Question: I am new to Objective-C and IOS development.
I am try to developing the App with BLE.
I follow the 'DarkBlue' and add the following code at 'viewDidLoad' in the 'ViewController.m'
'''
- (void)viewDidLoad
{
[super viewDidLoad];
// Do any additional setup after loading the view, typically from a nib.
self.defaultBTServer = [BTServer defaultBTServer];
self.defaultBTServer.delegate = (id)self;
[self.defaultBTServer startScan];
}
'''
And the BTServer is like the following code:
'''
//
// BTServer.m
// DarkBlue
//
// Created by chenee on 14-3-26.
// Copyright (c) 2014Nian chenee. All rights reserved.
//
#import "BTServer.h"
@interface BTServer()
@end
@implementation BTServer{
BOOL inited;
CBCentralManager *myCenter;
//state
NSInteger scanState;
NSInteger connectState;
NSInteger serviceState;
NSInteger characteristicState;
NSInteger readState;
eventBlock connectBlock;
// CBPeripheral *m_Peripheral;
}
static BTServer* _defaultBTServer = nil;
-(NSInteger)getScanState
{
return scanState;
}
-(NSInteger)getConnectState
{
return connectState;
}
-(NSInteger)getServiceState
{
return serviceState;
}
-(NSInteger)getCharacteristicState
{
return characteristicState;
}
-(NSInteger)getReadState
{
return readState;
}
+(BTServer*)defaultBTServer
{
if (nil == _defaultBTServer) {
_defaultBTServer = [[BTServer alloc]init];
[_defaultBTServer initBLE];
}
return _defaultBTServer;
}
-(void)initBLE
{
if (inited) {
return;
}
inited = TRUE;
self.delegate = nil;
self.discoveredPeripherals = [NSMutableArray array];
// self.services = [NSMutableArray array];
self.selectPeripheral = nil;
connectState = KNOT;
connectBlock = nil;
NSDictionary *options = [NSDictionary dictionaryWithObjectsAndKeys:[NSNumber numberWithBool:YES], CBCentralManagerOptionShowPowerAlertKey, @"zStrapRestoreIdentifier",CBCentralManagerOptionRestoreIdentifierKey,nil];
myCenter = [[CBCentralManager alloc]
initWithDelegate:self
queue:dispatch_queue_create("com.myBLEQueue", NULL)
options:options]; // TODO: options
NSLog(@"init bt server ........");
}
-(void)finishBLE
{
//??
}
#pragma mark -- APIs
-(void)startScan
{
[self startScan:10];
}
-(void)startScan:(NSInteger)forLastTime
{
[self.discoveredPeripherals removeAllObjects];
scanState = KING;
//0:retrive
#if 1
//method 1:
NSArray *atmp = [NSArray arrayWithObjects:[CBUUID UUIDWithString:UUIDPrimaryService],[CBUUID UUIDWithString:UUIDPrimaryService2], nil];
NSArray *retrivedArray = [myCenter retrieveConnectedPeripheralsWithServices:atmp];
NSLog(@"retrivedArray:
%@",retrivedArray);
for (CBPeripheral* peripheral in retrivedArray) {
[self addPeripheral:peripheral advertisementData:nil RSSI:nil];
}
//method 2:
// [myCenter retrieveConnectedPeripherals];//XXX: deprecated\u02c8deprI,ket\ but still work
#endif
//1: scan
// NSDictionary *options = [NSDictionary dictionaryWithObjectsAndKeys:[NSNumber numberWithBool:YES], CBCentralManagerScanOptionAllowDuplicatesKey, nil];
// [myCenter scanForPeripheralsWithServices:[NSArray arrayWithObject:[CBUUID UUIDWithString:@"0xFFA0"]] options:options];
[myCenter scanForPeripheralsWithServices:nil options:nil];
if (forLastTime > 0) {
// dispatch_after(dispatch_time(DISPATCH_TIME_NOW, (int64_t)(forLastTime * NSEC_PER_SEC)), dispatch_get_main_queue(), ^{
// [self stopScan];
// });
// [NSTimer scheduledTimerWithTimeInterval:forLastTime target:self selector:@selector(stopScan) userInfo:nil repeats:NO];
[NSObject cancelPreviousPerformRequestsWithTarget:self
selector:@selector(stopScan)
object:nil];
[self performSelector:@selector(stopScan)
withObject:nil
afterDelay:forLastTime];
}
}
-(void)stopScan:(BOOL)withOutEvent
{
if (scanState != KING) {
return;
}
NSLog(@"stop scan ...");
scanState = KSUCCESS;
[myCenter stopScan];
if(withOutEvent)
return;
if (self.delegate) {
if([(id)self.delegate respondsToSelector:@selector(didStopScan)]){
[self.delegate didStopScan];
}
}
}
-(void)stopScan
{
[self stopScan:FALSE];
}
-(void)cancelConnect
{
if (myCenter && self.selectPeripheral) {
if(self.selectPeripheral.state == CBPeripheralStateConnecting){
NSLog(@"timeout cancel connect to peripheral:%@",self.selectPeripheral.name);
[myCenter cancelPeripheralConnection:self.selectPeripheral];
connectState = KNOT;
}
}
}
-(void)connect:(PeriperalInfo *)peripheralInfo
{
NSLog(@"connecting to peripheral:%@",peripheralInfo.peripheral.name);
[myCenter connectPeripheral:peripheralInfo.peripheral options:@{CBConnectPeripheralOptionNotifyOnConnectionKey: @YES, CBConnectPeripheralOptionNotifyOnDisconnectionKey: @YES, CBConnectPeripheralOptionNotifyOnNotificationKey: @YES}];
self.selectPeripheral = peripheralInfo.peripheral;
connectState = KING;
// dispatch_after(dispatch_time(DISPATCH_TIME_NOW, (int64_t)(AUTO_CANCEL_CONNECT_TIMEOUT * NSEC_PER_SEC)), dispatch_get_main_queue(), ^{
// [self cancelConnect];
//
// });
// [NSTimer scheduledTimerWithTimeInterval:AUTO_CANCEL_CONNECT_TIMEOUT target:self selector:@selector(cancelConnect) userInfo:nil repeats:NO];
[NSObject cancelPreviousPerformRequestsWithTarget:self
selector:@selector(cancelConnect)
object:nil];
[self performSelector:@selector(stopScan)
withObject:nil
afterDelay:AUTO_CANCEL_CONNECT_TIMEOUT];
}
-(void)connect:(PeriperalInfo *)peripheralInfo withFinishCB:(eventBlock)callback
{
[self connect:peripheralInfo];
connectBlock = callback;
}
-(void)disConnect
{
if(myCenter && self.selectPeripheral){
[myCenter cancelPeripheralConnection:self.selectPeripheral];
}
}
-(void)discoverService:(CBService*)service
{
if(self.selectPeripheral){
characteristicState = KING;
self.discoveredSevice = service;
[self.selectPeripheral discoverCharacteristics:nil forService:service];
}
}
-(void)readValue:(CBCharacteristic*)characteristic
{
if (readState == KING) {
NSLog(@"BTServer: should wait read over");
return;
}
if (characteristic != nil) {
self.selectCharacteristic = characteristic;
}
readState = KING;
[self.selectPeripheral readValueForCharacteristic:self.selectCharacteristic];
}
#pragma mark CBCentralManagerDelegate
-(void)addPeripheralInfo:(PeriperalInfo *)peripheralInfo
{
for(int i=0;i<self.discoveredPeripherals.count;i++){
PeriperalInfo *pi = self.discoveredPeripherals[i];
if([peripheralInfo.uuid isEqualToString:pi.uuid]){
[self.discoveredPeripherals replaceObjectAtIndex:i withObject:peripheralInfo];
return;
}
}
[self.discoveredPeripherals addObject:peripheralInfo];
if (self.delegate) {
if([(id)self.delegate respondsToSelector:@selector(didFoundPeripheral)]){
[self.delegate didFoundPeripheral];
}
}
}
-(void)addPeripheral:(CBPeripheral*)peripheral advertisementData:(NSDictionary*)advertisementData RSSI:(NSNumber*)RSSI
{
PeriperalInfo *pi = [[PeriperalInfo alloc]init];
pi.peripheral = peripheral;
pi.uuid = [peripheral.identifier UUIDString];
pi.name = peripheral.name;
switch (peripheral.state) {
case CBPeripheralStateDisconnected:
pi.state = @"disConnected";
break;
case CBPeripheralStateConnecting:
pi.state = @"connecting";
break;
case CBPeripheralStateConnected:
pi.state = @"connected";
break;
default:
break;
}
// pi.channel = advertisementData objectForKey:
if (advertisementData) {
pi.localName = [advertisementData objectForKey:CBAdvertisementDataLocalNameKey];
NSArray *array = [advertisementData objectForKey:CBAdvertisementDataServiceUUIDsKey];
pi.serviceUUIDS = [array componentsJoinedByString:@"; "];
}
if (RSSI) {
pi.RSSI = RSSI;
}
[self addPeripheralInfo:pi];
}
- (void)centralManager:(CBCentralManager *)central didDiscoverPeripheral:(CBPeripheral *)peripheral advertisementData:(NSDictionary *)advertisementData RSSI:(NSNumber *)RSSI
{
// NSLog(@"discover peripheral: %@; advertisementData: %@; RSSI: %@", peripheral, advertisementData, RSSI);
NSLog(@"discover peripheral: %@; RSSI: %@", peripheral.name, RSSI);
[self addPeripheral:peripheral advertisementData:advertisementData RSSI:RSSI];
}
- (void)centralManager:(CBCentralManager *)central didConnectPeripheral:(CBPeripheral *)peripheral
{
NSLog(@"didconnect to peripheral: %@",peripheral.name);
connectState = KSUCCESS;
if (connectBlock) {
connectBlock(peripheral,true,nil);
connectBlock = nil;
}
self.selectPeripheral = peripheral;
self.selectPeripheral.delegate = self;
serviceState = KING;
[self.selectPeripheral discoverServices:nil];
}
- (void)centralManager:(CBCentralManager *)central didDisconnectPeripheral:(CBPeripheral *)peripheral error:(NSError *)error
{
NSLog(@"didDisConnected peripheral: %@",peripheral.name);
connectState = KFAILED;
if (connectBlock) {
connectBlock(peripheral,false,nil);
connectBlock = nil;
}
if (self.delegate) {
if([(id)self.delegate respondsToSelector:@selector(didDisconnect)]){
[self.delegate didDisconnect];
}
}
}
- (void)centralManager:(CBCentralManager *)central didFailToConnectPeripheral:(CBPeripheral *)peripheral error:(NSError *)error
{
NSLog(@"DidFailToConnectPeripheral .....");
}
- (void)centralManager:(CBCentralManager *)central didRetrieveConnectedPeripherals:(NSArray *)peripherals
{
NSLog(@"retrive connected peripheral %@",peripherals);
}
- (void)centralManager:(CBCentralManager *)central didRetrievePeripherals:(NSArray *)peripherals
{
NSLog(@"retrive %@",peripherals);
}
- (void)centralManagerDidUpdateState:(CBCentralManager *)central
{
// Determine the state of the peripheral
if ([central state] == CBCentralManagerStatePoweredOff) {
NSLog(@"CoreBluetooth BLE hardware is powered off");
}
else if ([central state] == CBCentralManagerStatePoweredOn) {
NSLog(@"CoreBluetooth BLE hardware is powered on and ready");
}
else if ([central state] == CBCentralManagerStateUnauthorized) {
NSLog(@"CoreBluetooth BLE state is unauthorized");
}
else if ([central state] == CBCentralManagerStateUnknown) {
NSLog(@"CoreBluetooth BLE state is unknown");
}
else if ([central state] == CBCentralManagerStateUnsupported) {
NSLog(@"CoreBluetooth BLE hardware is unsupported on this platform");
}
}
- (void)centralManager:(CBCentralManager *)central willRestoreState:(NSDictionary *)dict
{
NSLog(@"will restore ....");
}
#pragma mark CBPeripheralDelegate
- (void)peripheral:(CBPeripheral *)peripheral didDiscoverServices:(NSError *)error
{
if (nil == error) {
serviceState = KSUCCESS;
// NSLog(@"found services:
%@",peripheral.services);
}else{
serviceState = KFAILED;
NSLog(@"discover service failed:%@",error);
}
}
- (void)peripheral:(CBPeripheral *)peripheral didDiscoverIncludedServicesForService:(CBService *)service error:(NSError *)error
{
}
- (void)peripheral:(CBPeripheral *)peripheral didDiscoverCharacteristicsForService:(CBService *)service error:(NSError *)error
{
if (nil == error) {
characteristicState = KSUCCESS;
self.discoveredSevice = service;
}else{
characteristicState = KFAILED;
self.discoveredSevice = nil;
NSLog(@"discover characteristic failed:%@",error);
}
}
- (void)peripheral:(CBPeripheral *)peripheral didDiscoverDescriptorsForCharacteristic:(CBCharacteristic *)characteristic error:(NSError *)error
{
}
- (void)peripheral:(CBPeripheral *)peripheral didUpdateValueForCharacteristic:(CBCharacteristic *)characteristic error:(NSError *)error
{
if (error){
readState = KFAILED;
NSLog(@"Error updating value for characteristic %@ error: %@", characteristic.UUID, [error localizedDescription]);
return;
}
readState = KSUCCESS;
self.selectCharacteristic = characteristic;
if (self.delegate && [(id)self.delegate respondsToSelector:@selector(didReadvalue)])
[self.delegate didReadvalue];
}
- (void)peripheral:(CBPeripheral *)peripheral didUpdateValueForDescriptor:(CBDescriptor *)descriptor error:(NSError *)error
{
}
- (void)peripheral:(CBPeripheral *)peripheral didWriteValueForCharacteristic:(CBCharacteristic *)characteristic error:(NSError *)error
{
}
- (void)peripheral:(CBPeripheral *)peripheral didWriteValueForDescriptor:(CBDescriptor *)descriptor error:(NSError *)error
{
}
- (void)peripheral:(CBPeripheral *)peripheral didUpdateNotificationStateForCharacteristic:(CBCharacteristic *)characteristic error:(NSError *)error
{
}
- (void)peripheralDidUpdateRSSI:(CBPeripheral *)peripheral error:(NSError *)error
{
}
- (void)peripheralDidUpdateName:(CBPeripheral *)peripheral
{
}
- (void)peripheral:(CBPeripheral *)peripheral didModifyServices:(NSArray *)invalidatedServices
{
}
@end
'''
But I got the error like the following:
'''
2014-04-10 20:28:24.375 BLE_Running[939:60b] *** Assertion failure in -[CBCentralManager initWithDelegate:queue:options:], /SourceCache/CoreBluetooth/CoreBluetooth-109/CBCentralManager.m:168
2014-04-10 20:28:24.378 BLE_Running[939:60b] *** Terminating app due to uncaught exception 'NSInternalInconsistencyException', reason: 'State restoration of CBCentralManager is only allowed for applications that have specified the "bluetooth-central" background mode'
*** First throw call stack:
(0x2fc51f03 0x3a3e6ce7 0x2fc51dd5 0x305fee2f 0x2f971d23 0x8da9d 0x8d7d1 0x89431 0x32485a53 0x32485811 0x3248c489 0x32489dd9 0x324f3a51 0x324f06e5 0x324eacc9 0x32486c97 0x32485df9 0x324ea405 0x34af3b55 0x34af373f 0x2fc1c83f 0x2fc1c7db 0x2fc1afa7 0x2fb857a9 0x2fb8558b 0x324e962b 0x324e4891 0x906b1 0x3a8e4ab7)
libc++abi.dylib: terminating with uncaught exception of type NSException
(lldb)
'''
I have reference the link <URL> , and add the 'Required background modes' like the following picture

But it seems doesn't work...
Does there has any idea for this error ?
Thanks in advance.
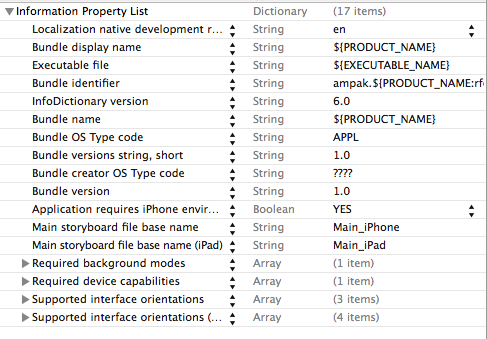
Answer: I following the link : <URL>
In 'Info.plist'
Right click and select the 'Show Raw Keys/Values'
At the 'UIBackgroundModes' , add the 'item' and it can see the 'bluetooth-central'.